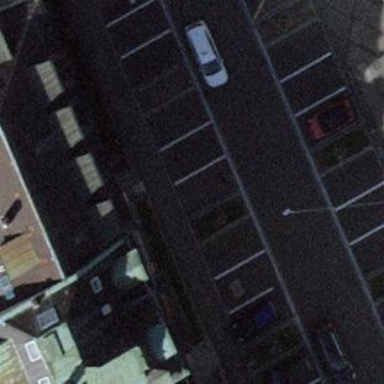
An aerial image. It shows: Street-side parking area.